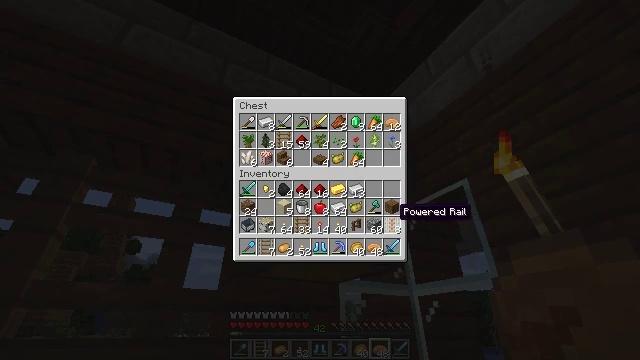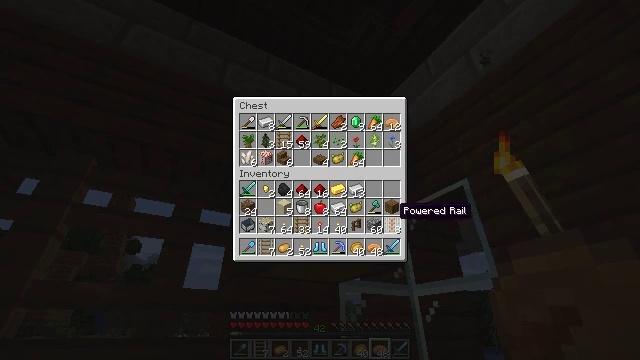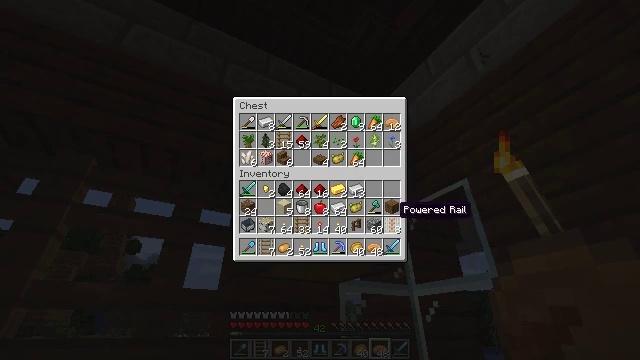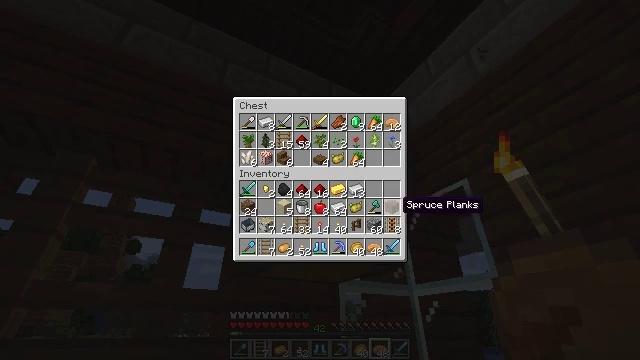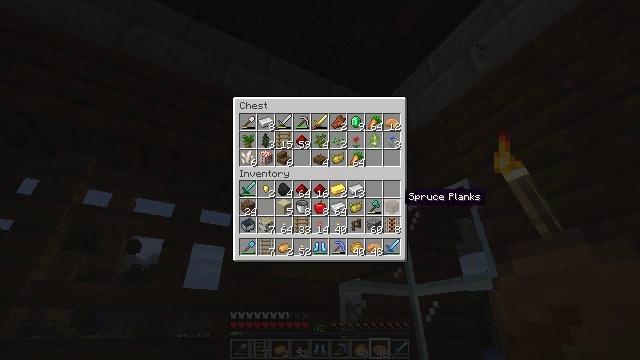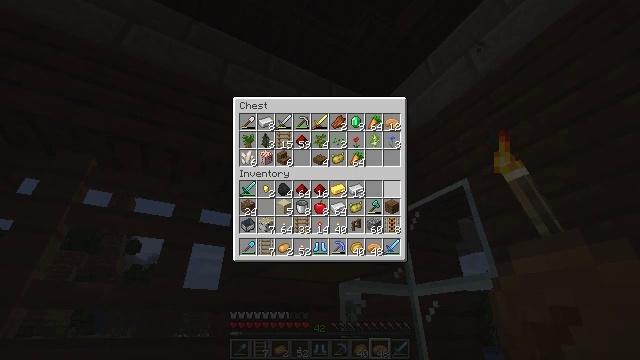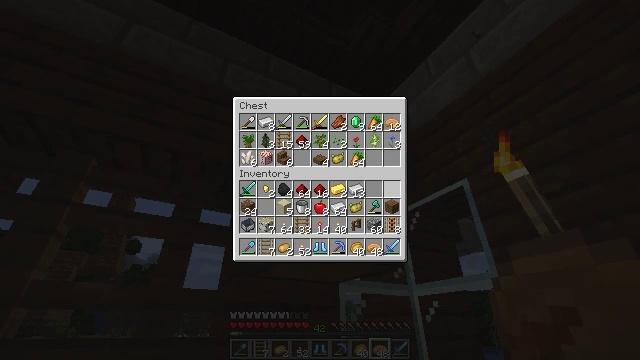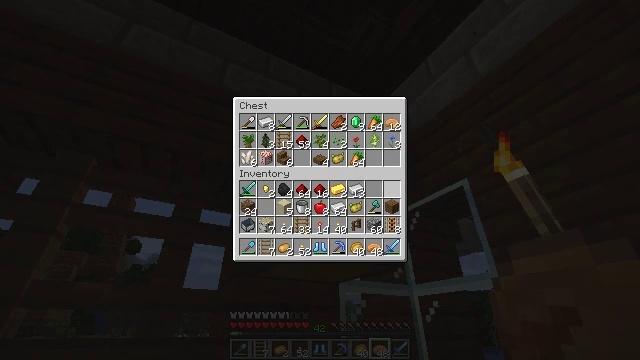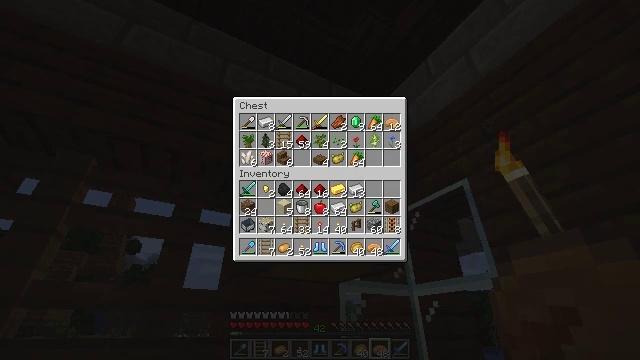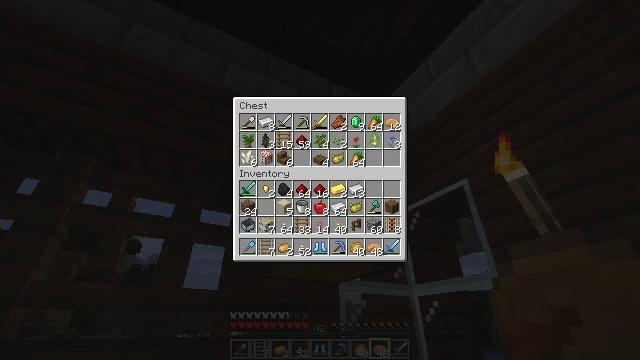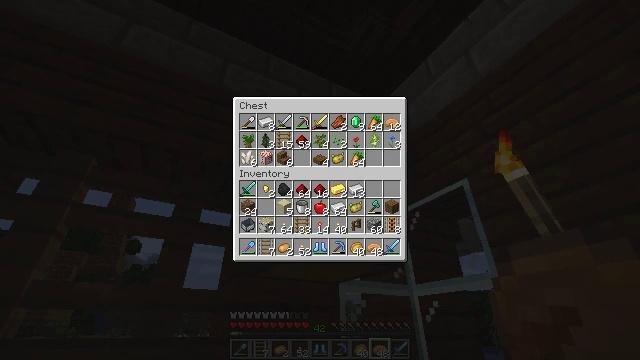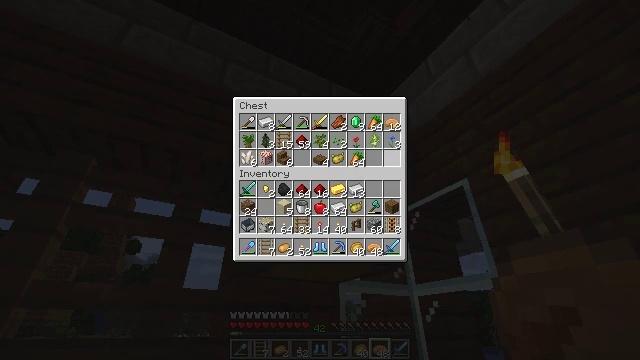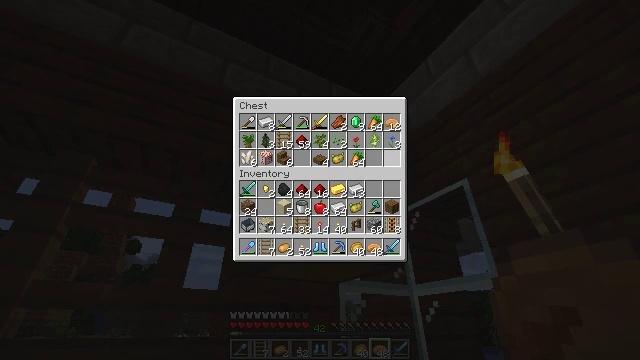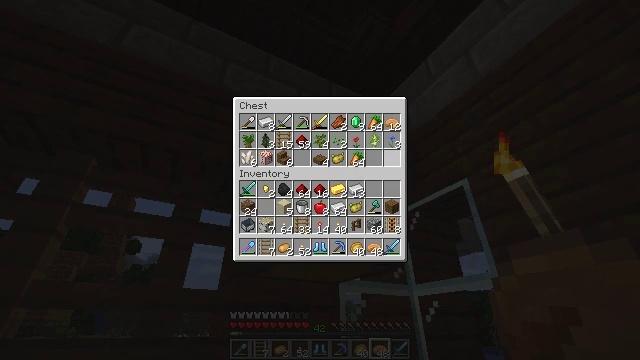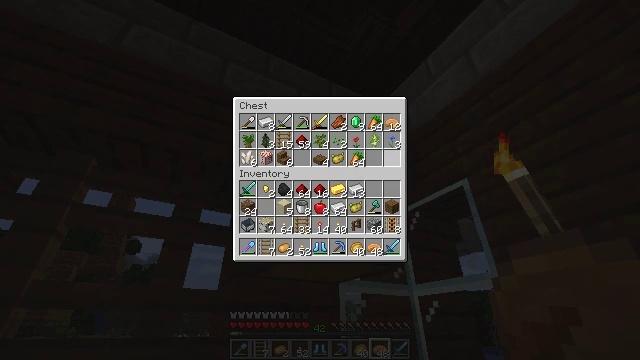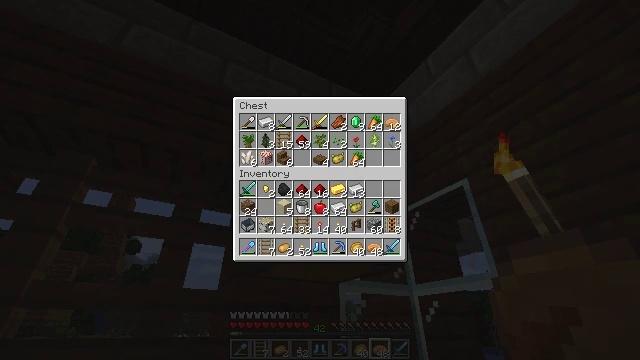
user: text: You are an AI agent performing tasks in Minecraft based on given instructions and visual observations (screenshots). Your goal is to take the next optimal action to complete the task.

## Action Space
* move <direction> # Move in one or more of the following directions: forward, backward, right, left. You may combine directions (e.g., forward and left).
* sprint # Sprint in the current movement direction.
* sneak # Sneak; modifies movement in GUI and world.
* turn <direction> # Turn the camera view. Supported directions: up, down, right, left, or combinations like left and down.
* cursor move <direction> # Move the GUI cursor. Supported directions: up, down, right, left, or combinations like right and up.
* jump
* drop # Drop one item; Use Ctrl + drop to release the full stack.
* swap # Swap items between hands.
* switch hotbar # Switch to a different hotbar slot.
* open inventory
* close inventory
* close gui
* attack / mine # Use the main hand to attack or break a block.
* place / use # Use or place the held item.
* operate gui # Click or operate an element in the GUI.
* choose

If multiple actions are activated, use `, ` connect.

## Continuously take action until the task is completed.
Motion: motion action
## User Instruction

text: Craft a delicious cookie.
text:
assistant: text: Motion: no_op
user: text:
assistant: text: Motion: no_op
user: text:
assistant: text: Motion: no_op
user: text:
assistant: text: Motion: cursor move up
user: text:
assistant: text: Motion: cursor move up
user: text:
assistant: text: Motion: no_op
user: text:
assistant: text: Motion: no_op
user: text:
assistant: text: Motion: no_op
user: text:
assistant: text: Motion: no_op
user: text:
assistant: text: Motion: no_op
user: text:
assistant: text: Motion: no_op
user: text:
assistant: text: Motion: no_op
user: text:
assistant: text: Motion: no_op
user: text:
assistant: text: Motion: no_op
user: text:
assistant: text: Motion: no_op
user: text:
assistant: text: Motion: cursor move down
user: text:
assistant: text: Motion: no_op
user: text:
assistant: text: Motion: no_op
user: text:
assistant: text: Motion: no_op
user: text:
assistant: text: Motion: no_op
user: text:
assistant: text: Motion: no_op
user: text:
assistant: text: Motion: operate gui
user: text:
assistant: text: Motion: operate gui
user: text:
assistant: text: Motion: operate gui
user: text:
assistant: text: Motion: no_op
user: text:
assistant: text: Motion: no_op
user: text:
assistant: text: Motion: no_op
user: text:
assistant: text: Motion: no_op
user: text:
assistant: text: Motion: no_op
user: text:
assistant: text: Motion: no_op